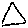
Label: triangle